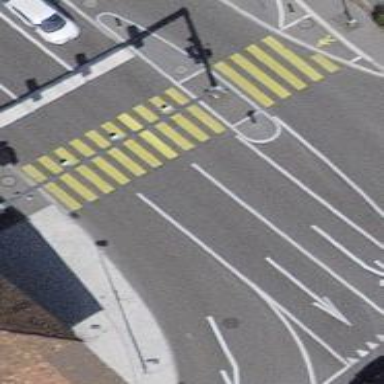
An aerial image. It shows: Road crossing with traffic signals.